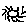
Label: sun